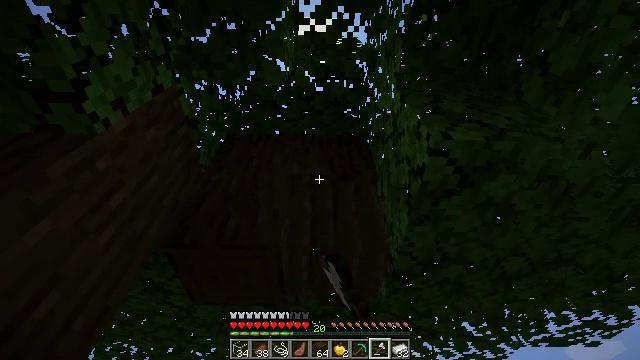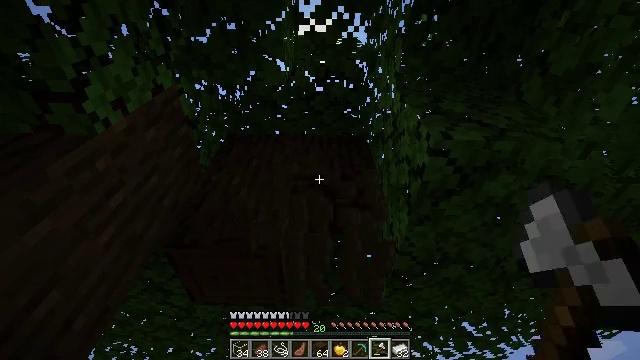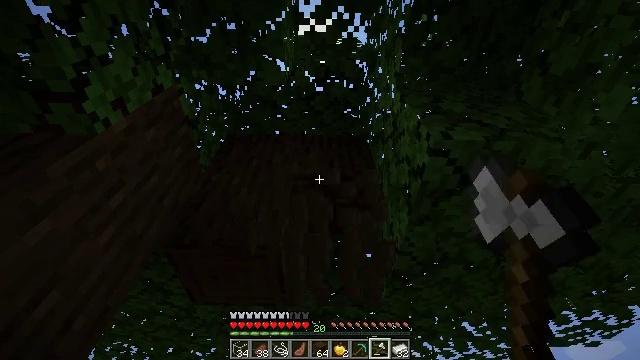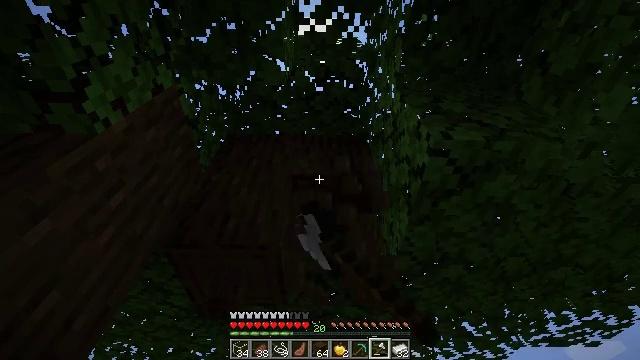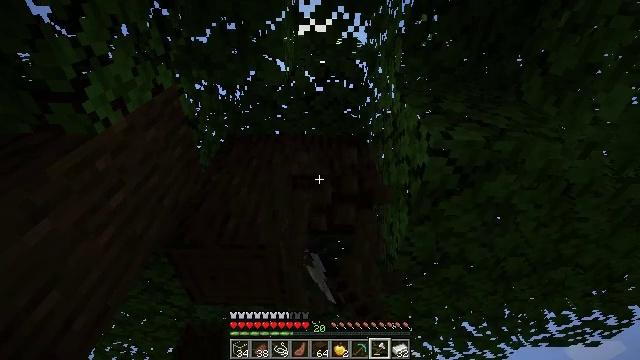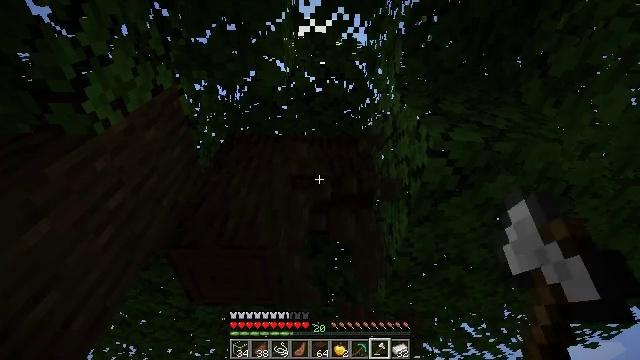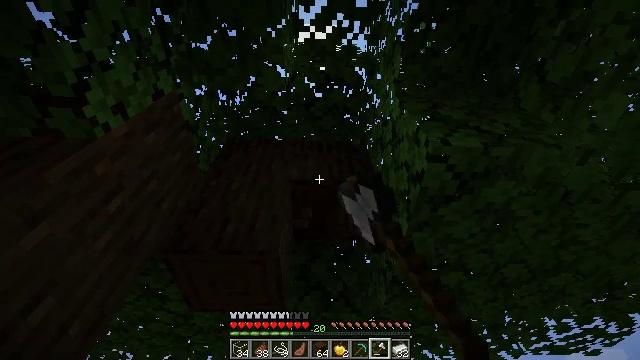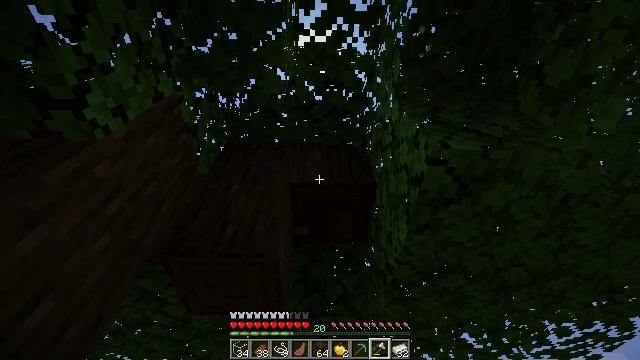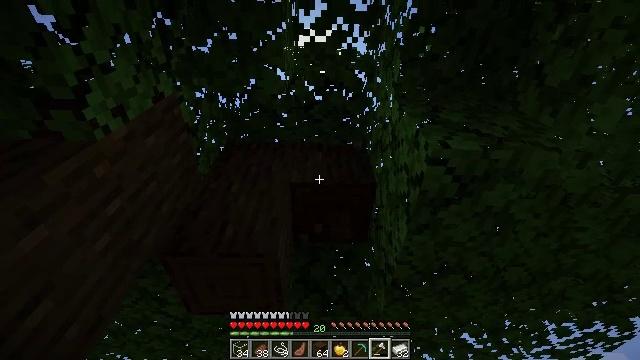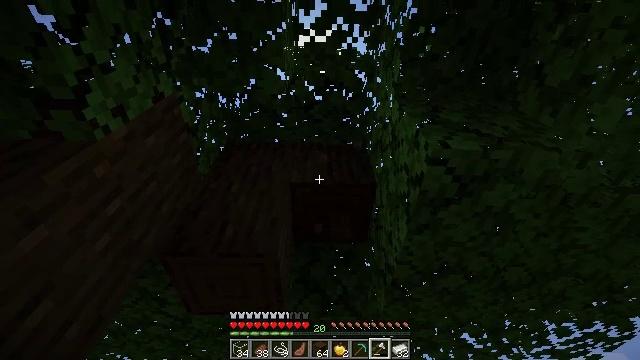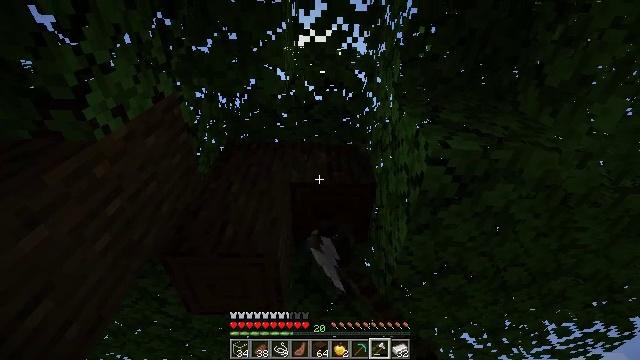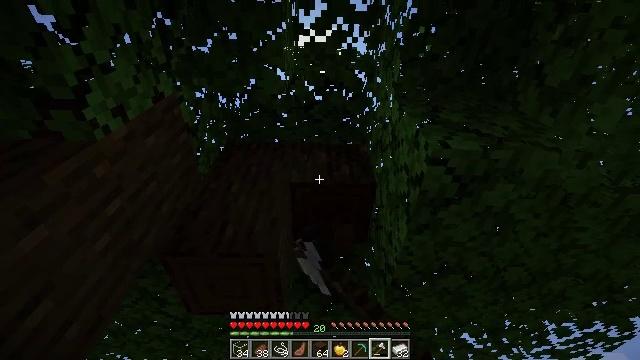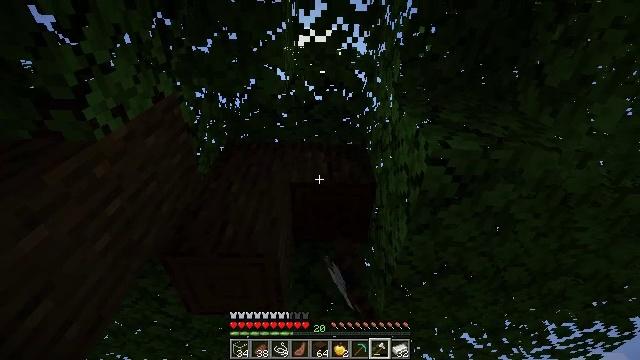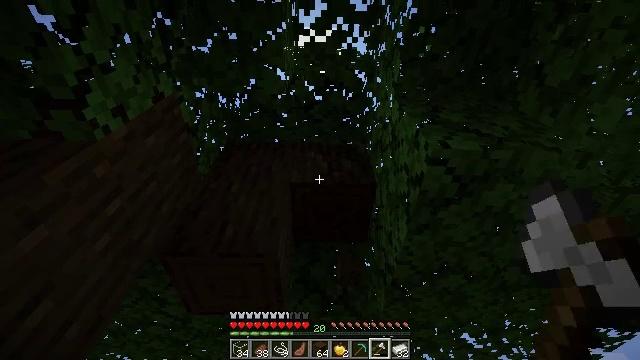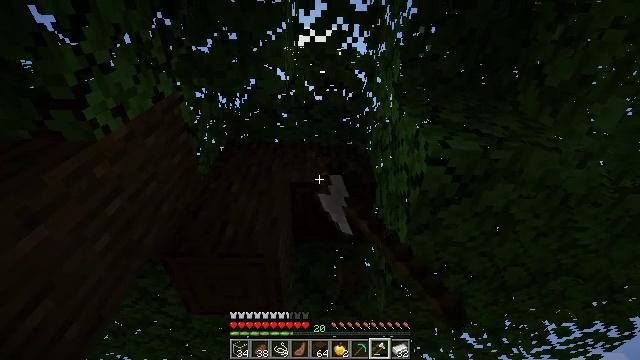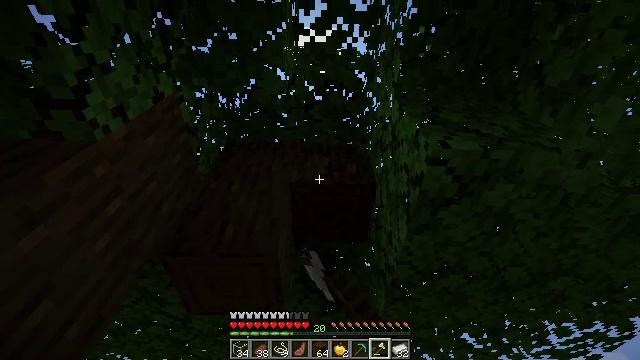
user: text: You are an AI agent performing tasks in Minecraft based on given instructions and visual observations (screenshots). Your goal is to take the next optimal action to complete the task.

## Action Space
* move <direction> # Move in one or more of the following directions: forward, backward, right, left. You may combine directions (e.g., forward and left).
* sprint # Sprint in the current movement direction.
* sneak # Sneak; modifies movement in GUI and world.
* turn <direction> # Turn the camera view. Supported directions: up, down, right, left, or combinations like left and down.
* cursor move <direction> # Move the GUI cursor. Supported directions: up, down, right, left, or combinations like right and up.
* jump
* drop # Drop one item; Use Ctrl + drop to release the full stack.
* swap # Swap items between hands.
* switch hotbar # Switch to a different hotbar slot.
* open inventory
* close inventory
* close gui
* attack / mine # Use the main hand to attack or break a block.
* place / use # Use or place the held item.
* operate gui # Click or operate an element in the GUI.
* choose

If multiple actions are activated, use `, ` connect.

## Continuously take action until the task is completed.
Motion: motion action
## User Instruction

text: Harvest dark oak log for resources.
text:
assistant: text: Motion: attack / mine
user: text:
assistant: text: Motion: attack / mine
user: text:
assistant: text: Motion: attack / mine
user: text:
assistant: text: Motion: attack / mine
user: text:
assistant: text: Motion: attack / mine
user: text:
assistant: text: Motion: turn up, attack / mine
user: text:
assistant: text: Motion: attack / mine
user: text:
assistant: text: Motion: attack / mine
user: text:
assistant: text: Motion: attack / mine
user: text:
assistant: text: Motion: attack / mine
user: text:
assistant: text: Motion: attack / mine
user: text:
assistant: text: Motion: attack / mine
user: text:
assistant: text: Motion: attack / mine
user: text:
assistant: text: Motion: attack / mine
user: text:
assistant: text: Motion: attack / mine
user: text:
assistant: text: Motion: attack / mine
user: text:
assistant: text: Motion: attack / mine
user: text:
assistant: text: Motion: attack / mine
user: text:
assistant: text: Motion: attack / mine
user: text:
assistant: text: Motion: attack / mine
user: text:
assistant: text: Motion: attack / mine
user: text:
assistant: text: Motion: turn left and down, attack / mine
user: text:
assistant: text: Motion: turn left and down, attack / mine
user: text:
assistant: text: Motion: turn left, attack / mine
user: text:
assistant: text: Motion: attack / mine
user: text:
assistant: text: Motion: attack / mine
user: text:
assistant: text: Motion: attack / mine
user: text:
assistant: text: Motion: attack / mine
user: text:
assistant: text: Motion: attack / mine
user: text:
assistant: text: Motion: attack / mine